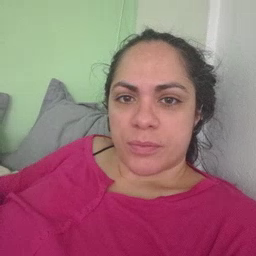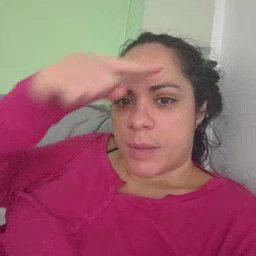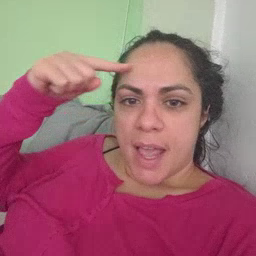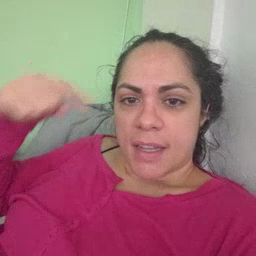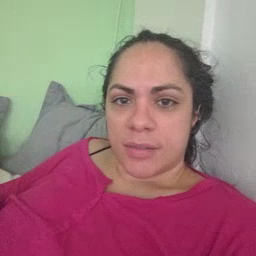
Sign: black